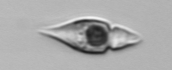
Label: Amphidinium